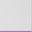
Piece: xx